Question: I have 6 classes as shown in figure below.
Now, 'class A' has an object of class 'B' as a private variable defined. Also class 'A' methods calls many methods from class B, for example 'B.method1()'.
Now, class 'A_Base1' is which is derived from class 'A', needs to call methods from the derived class 'B_Base1'; for example 'B1.method2()'. And also methods of class 'A_Base2' needs to call methods from class 'B_Base2'; for example 'B2.method3()'.
Now in class A I define the variable as -
'private B bObject'
Now in method of 'A_Base1', I cannot cannot call the methods like 'bObject.method2()' since its a base class object.
I need suggestions on -
Is it possible to call derived class object methods using base class object?
Or do I need to re-design this scenario in some other good way?

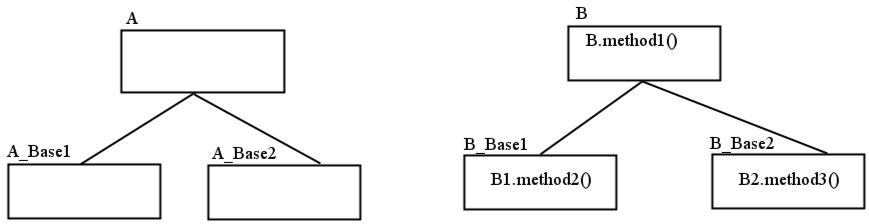
Answer: Using inheritance like this imo only makes sense if the Bx.methodX() do something that means she same to the different Ax. And in that case, you should name them that way:
'''
public class B {
public void doWhatAMeans() {
method1();
}
public class B1 extends B {
@Override
public void doWhatAMeans() {
method2();
}
public class B2 extends B {
@Override
public void doWhatAMeans() {
method3();
}
'''
and then you only need A to call doWhatAMeans() and the A1 and A2 only need to be injected the appopriate instances of Bx.
On the other hand, if doWhatAMeans does not make sense because the methodX do different things that mean different things to Ax, then you need to rethink your object model, probably the parallel structures A,A1,A2 and B,B1,B2 are wrong then.